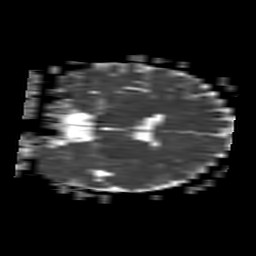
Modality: ADC
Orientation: coronal
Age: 41
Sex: female
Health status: ill
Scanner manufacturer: philips
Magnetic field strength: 3 T
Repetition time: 3.8 s
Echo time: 0.09 s